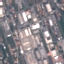
Land use / land cover class: Industrial